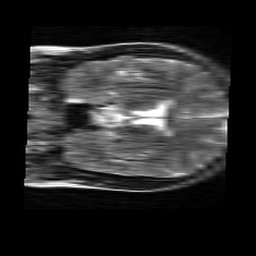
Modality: T2w
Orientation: coronal
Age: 22
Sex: female
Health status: healthy
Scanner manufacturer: siemens
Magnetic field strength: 3 T
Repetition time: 4.01 s
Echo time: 0.116 s